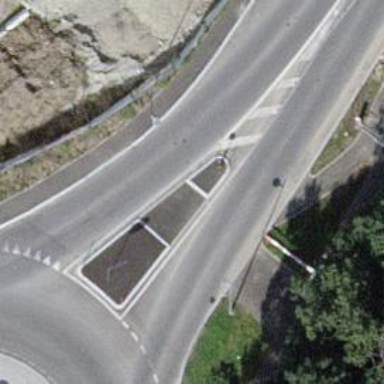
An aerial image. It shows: Footway with asphalt surface and crossing.